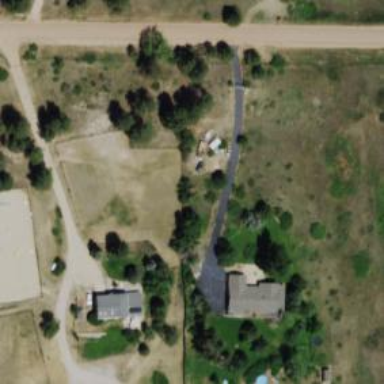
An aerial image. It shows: Driveway leading to service road.